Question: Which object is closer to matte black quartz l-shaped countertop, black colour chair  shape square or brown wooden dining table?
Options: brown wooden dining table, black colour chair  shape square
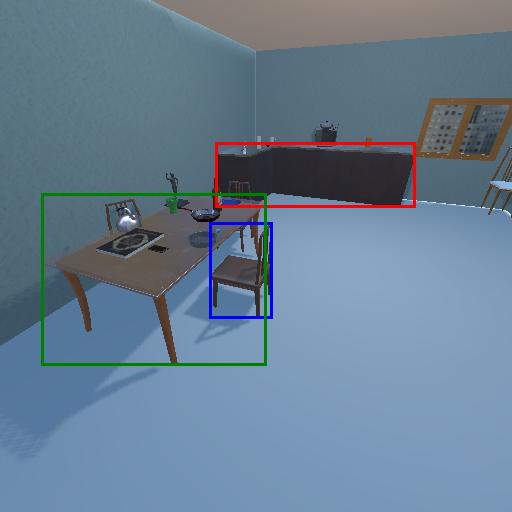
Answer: brown wooden dining table